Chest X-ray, AP view. Patient: 63 years old, sex M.
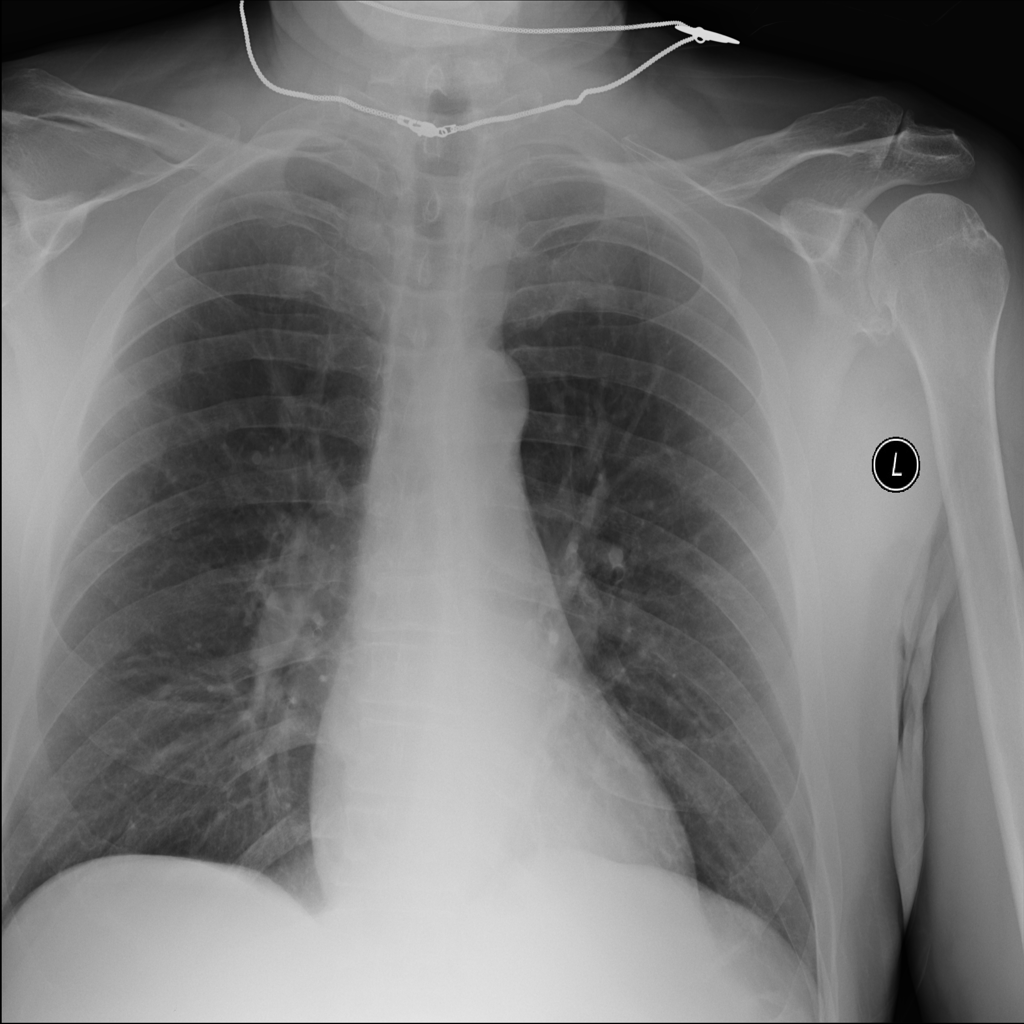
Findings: Nodule